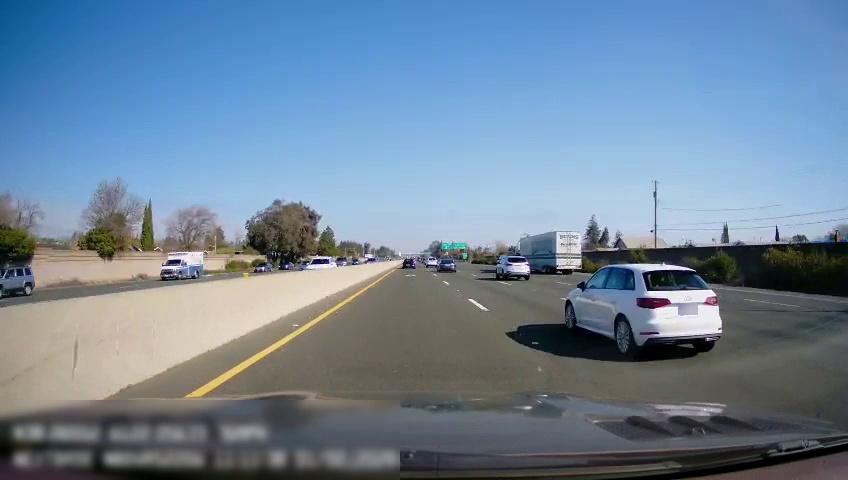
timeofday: Day
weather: Sunny
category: Drivable Space
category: Drivable Space
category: Vehicles | Car
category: Vehicles | Truck
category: Vehicles | SUV
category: Vehicles | Car
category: Vehicles | Car
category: Vehicles | Car
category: Vehicles | Car
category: Vehicles | Other LV
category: Vehicles | Other LV
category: Vehicles | SUV
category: Vehicles | Car
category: Vehicles | Car
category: Vehicles | SUV
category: Lanes | Alternate Lane
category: Lanes | Current Lane
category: Lanes | Current Lane
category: Lanes | Alternate Lane
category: Lanes | Alternate Lane
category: Lanes | Opposite Lane
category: Lanes | Opposite Lane